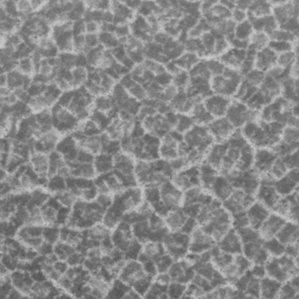
Label: frost